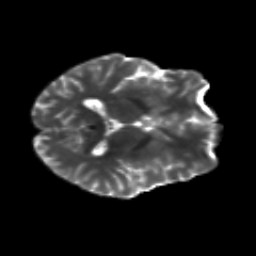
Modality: T2w
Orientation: axial
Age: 21
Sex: male
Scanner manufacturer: siemens
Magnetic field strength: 3 T
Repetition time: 8.8 s
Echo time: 0.085 s